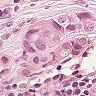
Metastatic tissue present: yes